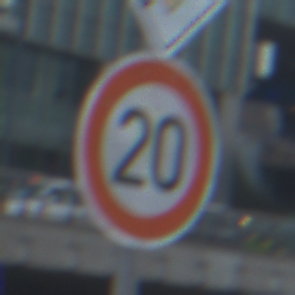
Verkehrszeichen: Geschwindigkeit20
Zusatzzeichen oben: EndeVorfahrtsstrasse
Umgebung: Outdoor, Urban
Tageszeit: MorningAfternoon
Wetter: PartlyCloudy
Licht: Natural
Jahreszeit: NotSpecified
Kontrast: LowContrast